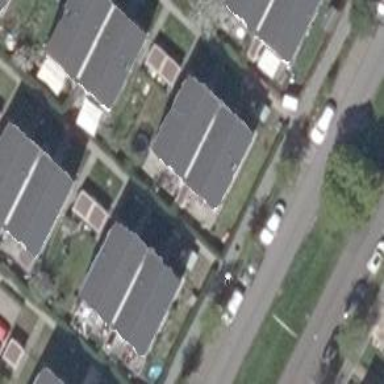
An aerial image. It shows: Semi-detached house with gabled roof.